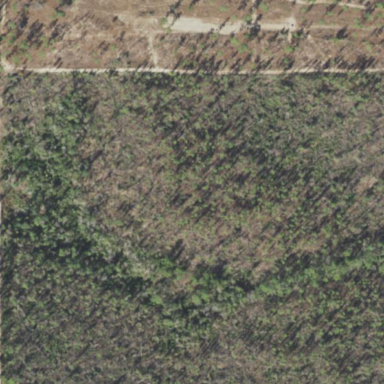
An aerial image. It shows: Forest area predominantly covered with needle-leaved trees.